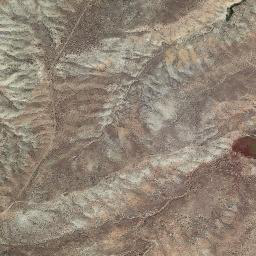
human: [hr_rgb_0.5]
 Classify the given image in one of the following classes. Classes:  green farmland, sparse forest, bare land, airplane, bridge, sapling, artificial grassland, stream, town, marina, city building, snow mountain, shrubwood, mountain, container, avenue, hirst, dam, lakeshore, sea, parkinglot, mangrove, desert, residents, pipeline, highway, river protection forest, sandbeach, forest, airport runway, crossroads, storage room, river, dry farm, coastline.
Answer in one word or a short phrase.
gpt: mountain